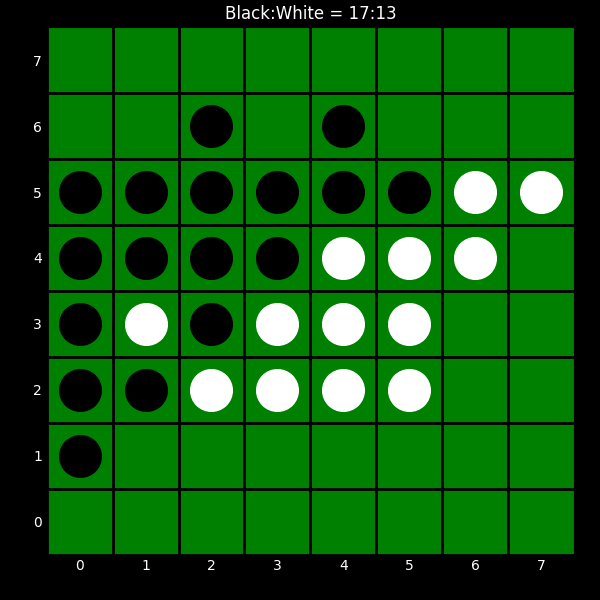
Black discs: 17
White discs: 13